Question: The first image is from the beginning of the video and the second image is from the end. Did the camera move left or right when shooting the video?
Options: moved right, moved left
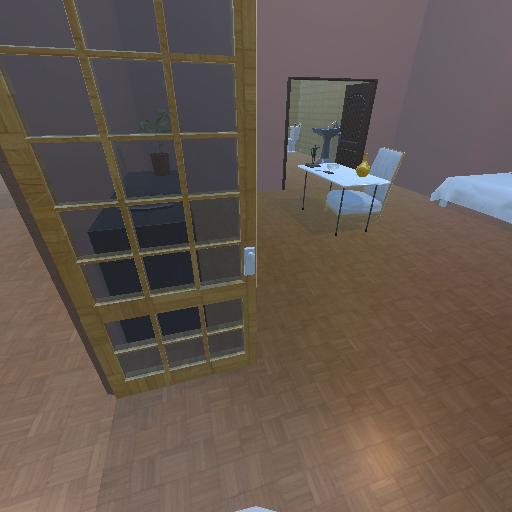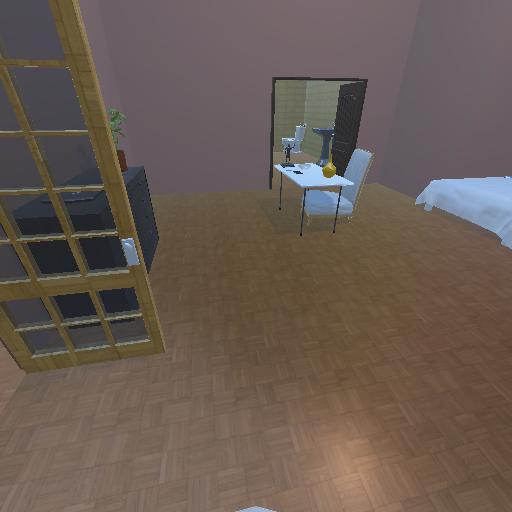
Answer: moved right